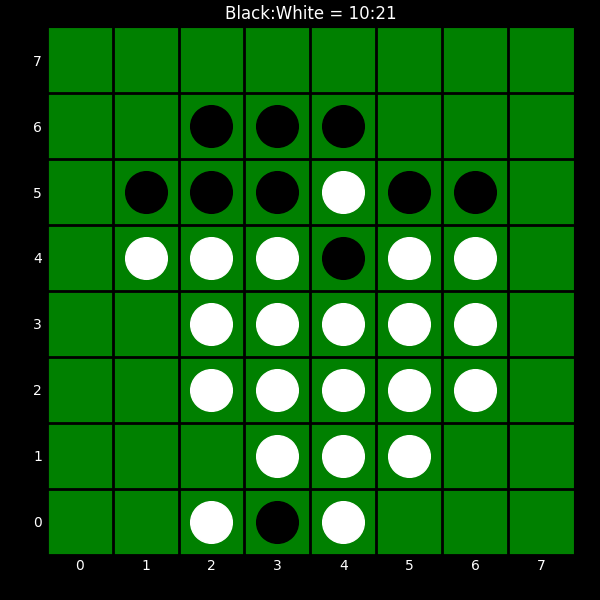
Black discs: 10
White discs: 21